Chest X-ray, PA view. Patient: 54 years old, sex F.
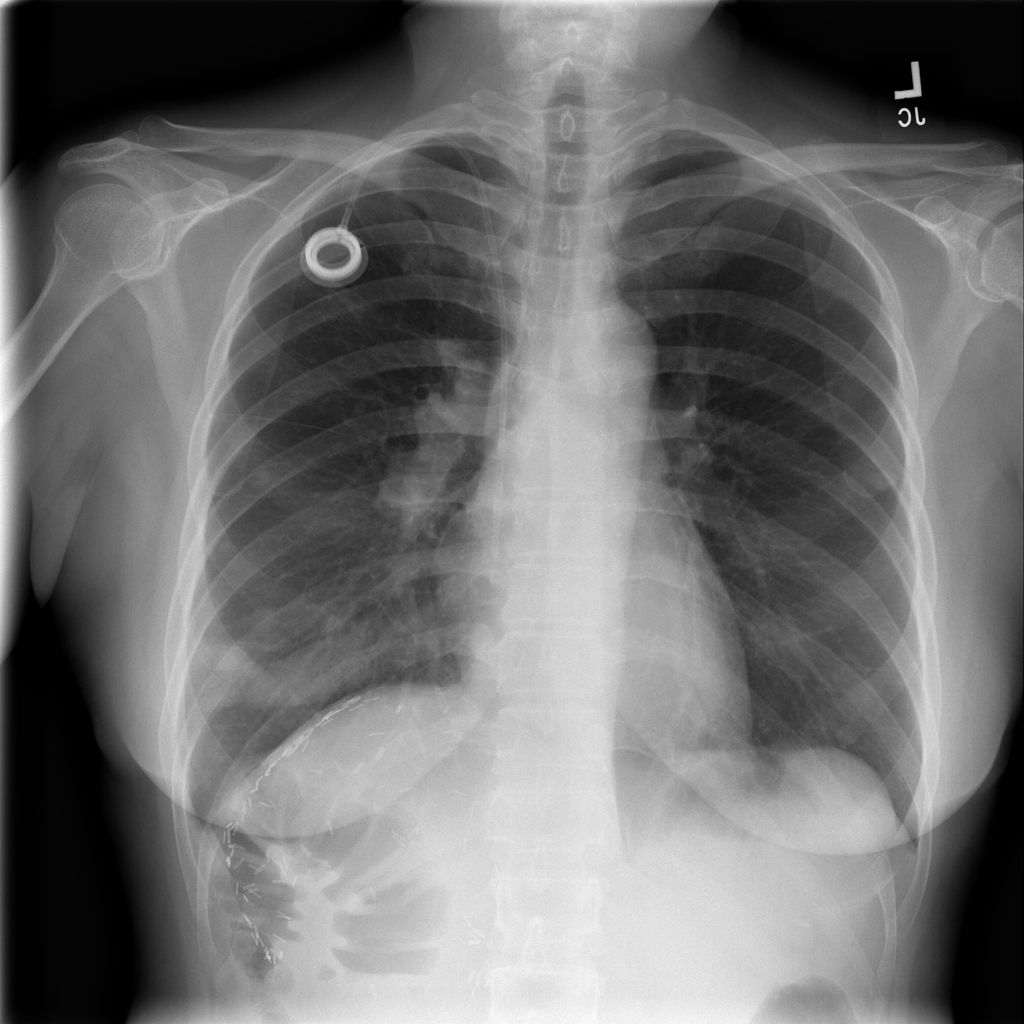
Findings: Mass